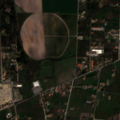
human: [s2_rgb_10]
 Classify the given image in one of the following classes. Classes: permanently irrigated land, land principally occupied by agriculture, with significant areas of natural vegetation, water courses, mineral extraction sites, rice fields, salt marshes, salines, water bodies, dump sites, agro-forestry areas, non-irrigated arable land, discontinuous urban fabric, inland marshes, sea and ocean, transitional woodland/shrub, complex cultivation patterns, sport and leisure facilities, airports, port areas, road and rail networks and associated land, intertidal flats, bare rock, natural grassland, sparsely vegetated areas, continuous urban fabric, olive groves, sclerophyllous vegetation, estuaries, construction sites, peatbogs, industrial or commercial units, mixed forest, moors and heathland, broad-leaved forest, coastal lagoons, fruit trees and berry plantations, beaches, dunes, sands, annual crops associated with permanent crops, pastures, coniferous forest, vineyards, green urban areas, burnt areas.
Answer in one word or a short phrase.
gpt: permanently irrigated land, pastures, complex cultivation patterns, land principally occupied by agriculture, with significant areas of natural vegetation